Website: walmart
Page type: customer-info-address
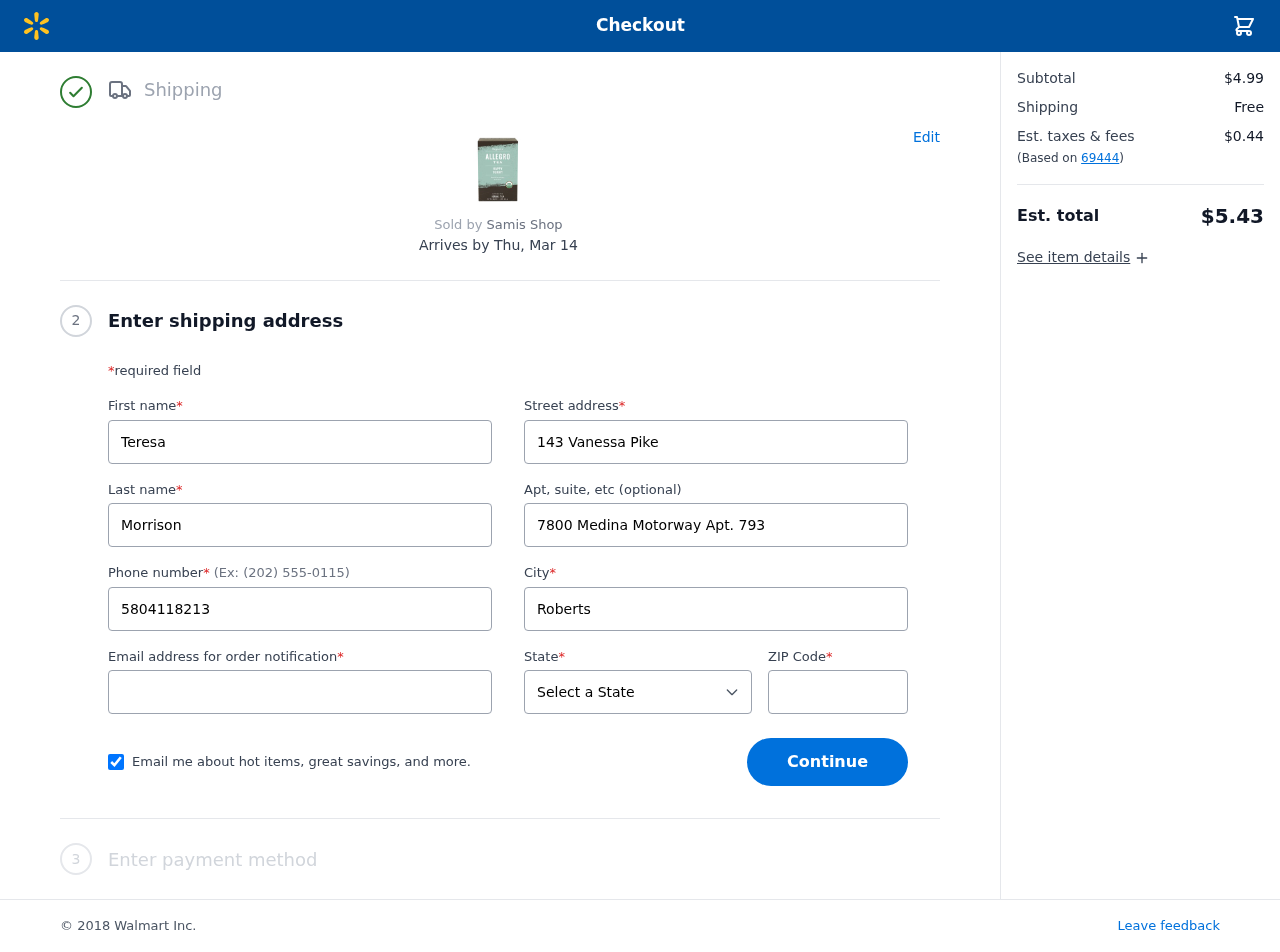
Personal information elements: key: PII_CITY
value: Robertsside
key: PII_EMAIL
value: teresamorrison@hotmail.com
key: PII_FIRSTNAME
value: Teresa
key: PII_LASTNAME
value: Morrison
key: PII_PHONE
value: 5804118213
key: PII_POSTCODE
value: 69444
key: PII_STATE
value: Pennsylvania
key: PII_STREET
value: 143 Vanessa Pike
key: PII_STREET2
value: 7800 Medina Motorway Apt. 793
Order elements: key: ORDER_DELIVERY_DATE
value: Thu, Mar 14
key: ORDER_SUBTOTAL
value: $4.99
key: ORDER_SHIPPING_COST
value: Free
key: ORDER_TAX
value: $0.44
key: ORDER_TOTAL
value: $5.43